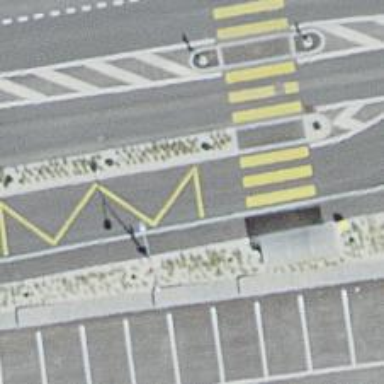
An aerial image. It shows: Public transport stop position.